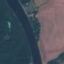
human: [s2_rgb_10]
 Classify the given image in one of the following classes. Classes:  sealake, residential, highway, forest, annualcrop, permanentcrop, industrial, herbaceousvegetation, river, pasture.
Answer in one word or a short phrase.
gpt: River